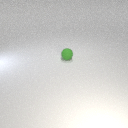
small green rubber sphere